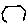
Label: hexagon